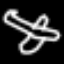
Label: airplane